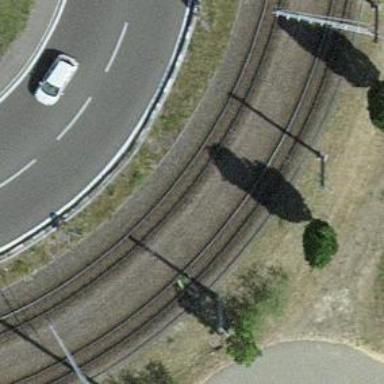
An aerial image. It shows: Narrow gauge railway with electrified contact lines.